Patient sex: M
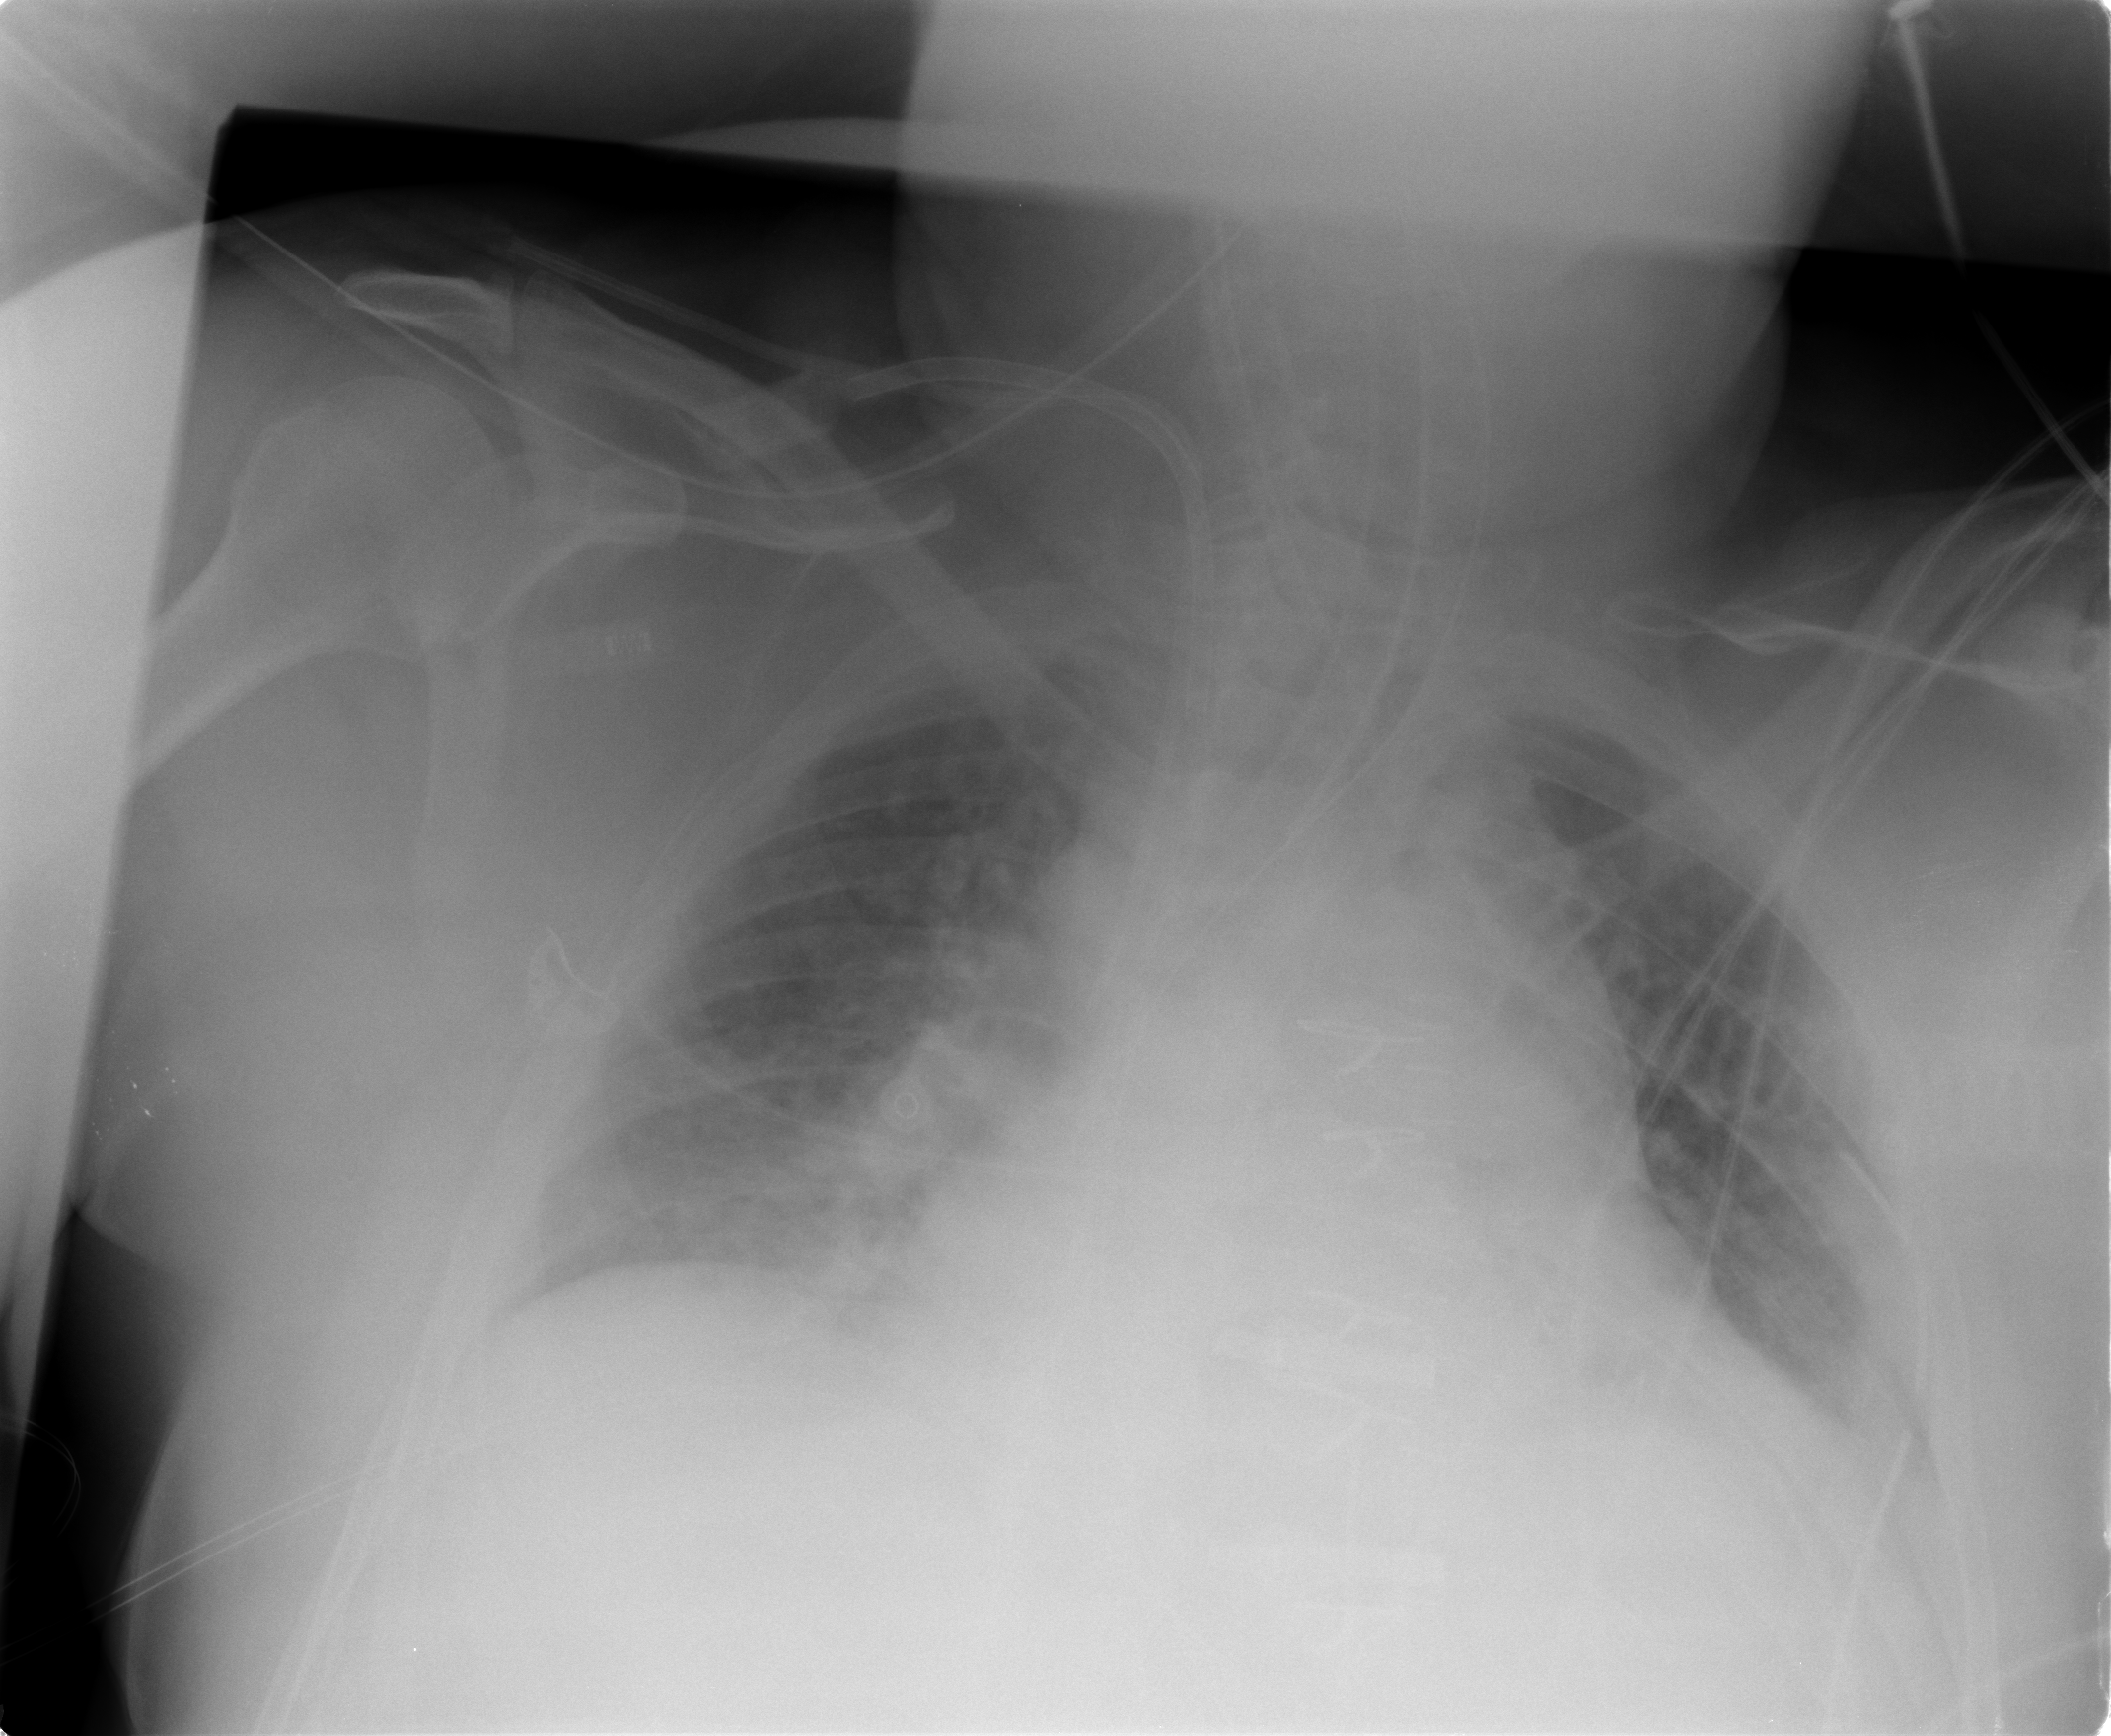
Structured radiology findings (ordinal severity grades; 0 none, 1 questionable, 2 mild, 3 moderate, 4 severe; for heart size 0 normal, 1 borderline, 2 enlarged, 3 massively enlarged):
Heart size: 2
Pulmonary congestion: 0
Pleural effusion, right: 0
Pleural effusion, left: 0
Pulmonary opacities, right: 0
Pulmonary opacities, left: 0
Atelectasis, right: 0
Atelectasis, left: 0